Interaction volume radius: 5 \u00c5
Interaction volume height: 35 \u00c5
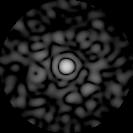
Disorder parameter: 0.8546